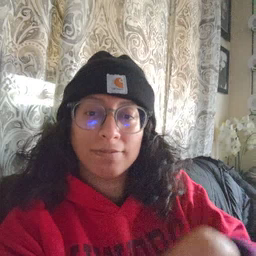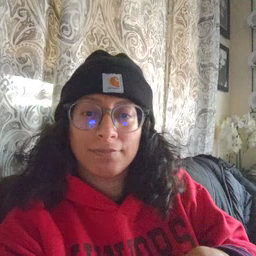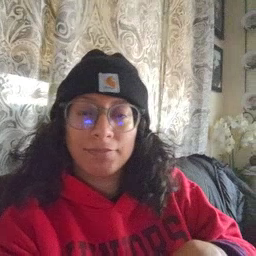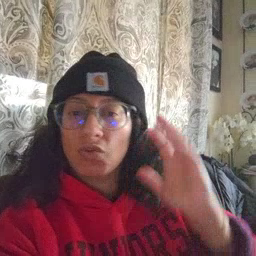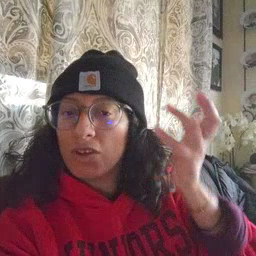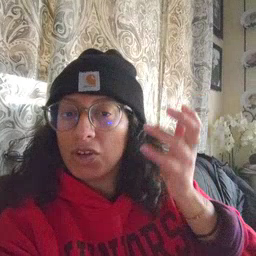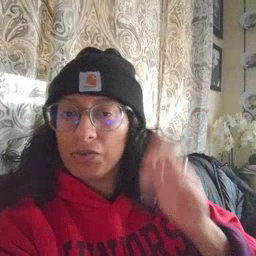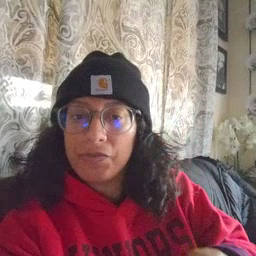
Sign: radio